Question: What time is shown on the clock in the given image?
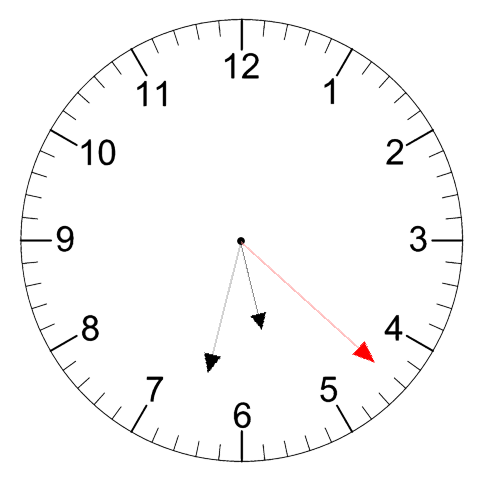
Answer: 05:32:22